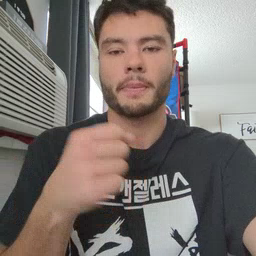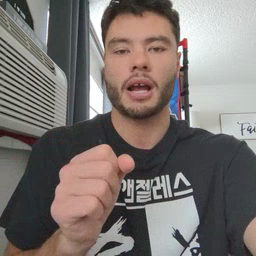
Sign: make